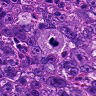
Metastatic tissue present: yes